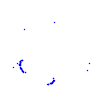
Particle: kaon